高一 · 立体几何学
自球面上一点 $P$ 作球两两垂直的三条弦 $P A, P B, P C$, 球的半径为 $R$, 则 $P A^{2}+P B^{2}+P C^{2}=$
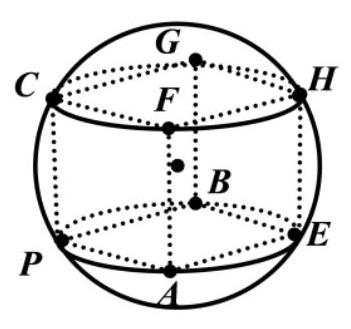
答案: R^{2}$
解析: 【分析】

利用补体法可求 $P A^{2}+P B^{2}+P C^{2}$ 的值.

【详解】

如图, 以 $P A, P B, P C$ 为棱构造长方体 $P A E B-C F H G$.

则长方体 $P A E B-C F H G$ 为球的内接长方体, 故 $P A^{2}+P B^{2}+P C^{2}=C E^{2}=4 R^{2}$.

故答案为: $4 R^{2}$.

【点睛】

本题考查与组合体有关的线段的平方和的计算, 注意根据三条线段交于一点且两两垂直构建长方体,此题属于基础题.